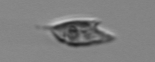
Label: Chrysochromulina_lanceolata